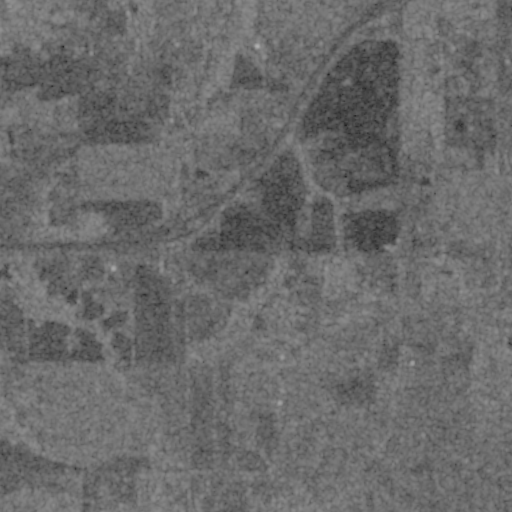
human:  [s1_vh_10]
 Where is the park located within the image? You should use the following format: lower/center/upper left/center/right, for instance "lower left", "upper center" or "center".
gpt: The park is located in the center right of the image.
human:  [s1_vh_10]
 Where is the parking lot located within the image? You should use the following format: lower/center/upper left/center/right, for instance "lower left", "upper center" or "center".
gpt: The parking lot is located in the center right of the image.
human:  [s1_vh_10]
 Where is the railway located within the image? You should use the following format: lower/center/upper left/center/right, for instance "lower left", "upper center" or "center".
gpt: The railway is located in the upper left of the image.
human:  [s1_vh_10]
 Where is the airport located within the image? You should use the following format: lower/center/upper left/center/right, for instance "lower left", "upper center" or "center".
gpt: There is no airport in the image.

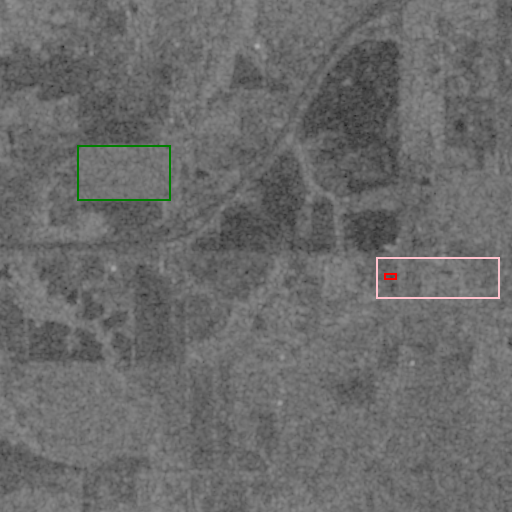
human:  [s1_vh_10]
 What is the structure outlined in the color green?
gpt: The structure outlined in green is a crop field.
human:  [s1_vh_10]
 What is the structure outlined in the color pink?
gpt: The structure outlined in pink is a park.
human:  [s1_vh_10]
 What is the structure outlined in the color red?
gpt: The structure outlined in red is a parking lot.
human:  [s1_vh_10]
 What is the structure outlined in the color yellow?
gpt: There is no yellow outline.